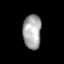
Tissue: prostate
Cell type: T cells
Senescence score: 0.322
Nuclear area (px): 617
Mean DAPI intensity: 166.673